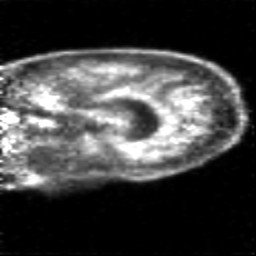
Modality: PET
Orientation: sagittal
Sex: female
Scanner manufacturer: siemens